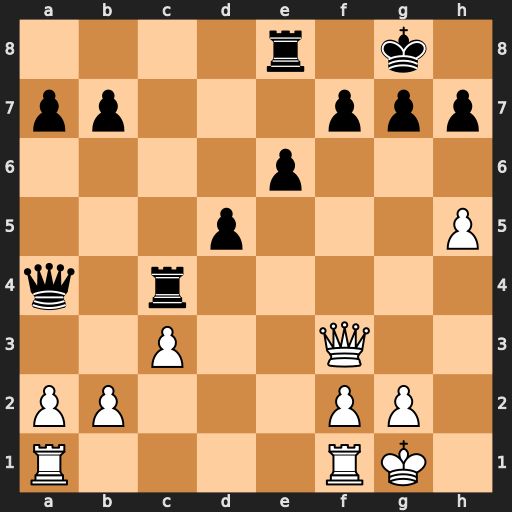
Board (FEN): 4r1k1/pp3ppp/4p3/3p3P/q1r5/2P2Q2/PP3PP1/R4RK1
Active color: w
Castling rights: -
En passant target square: -
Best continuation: b3 Rf4 bxa4 Rxf3 gxf3